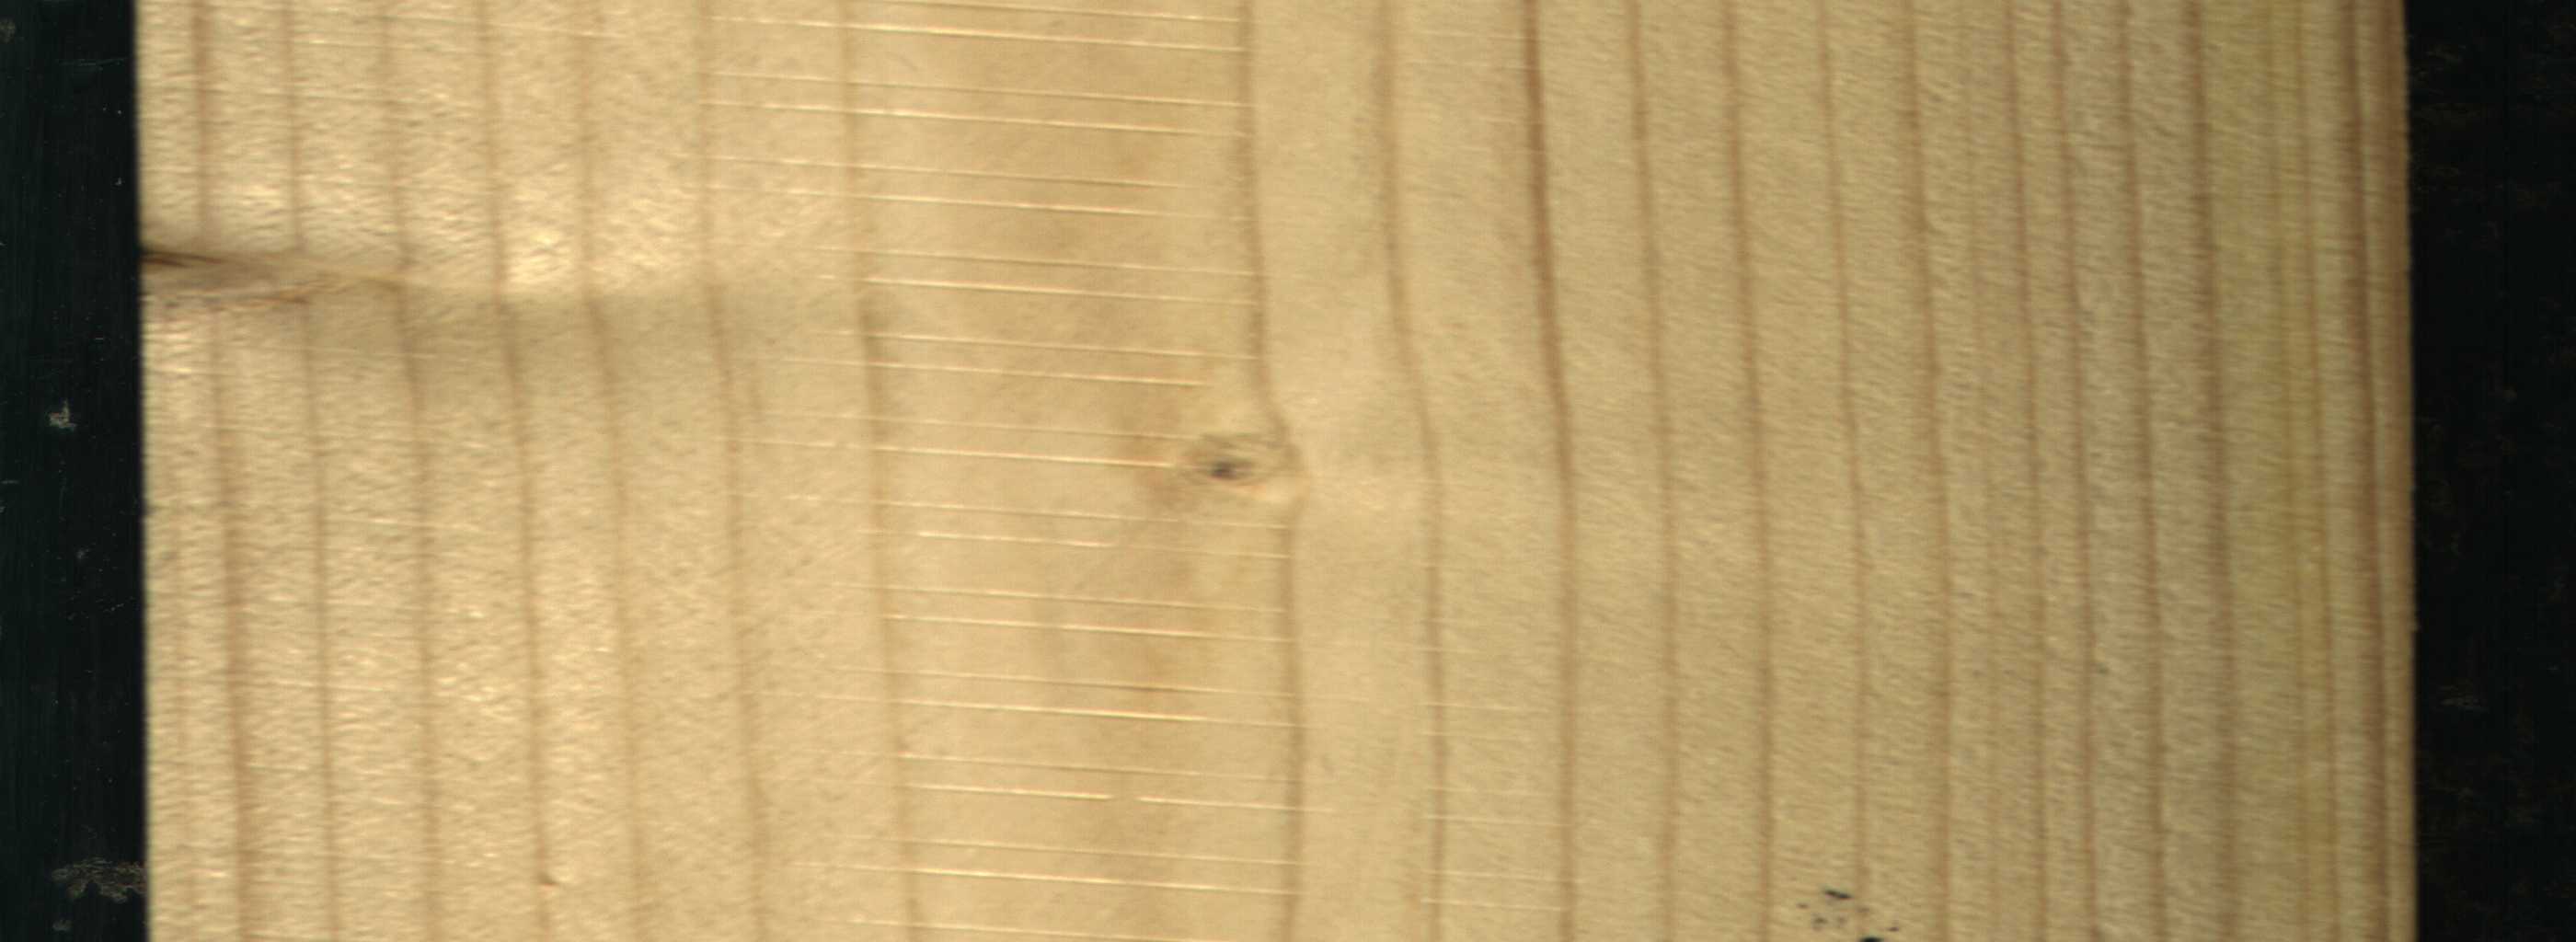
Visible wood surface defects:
Live_Knot
Live_Knot